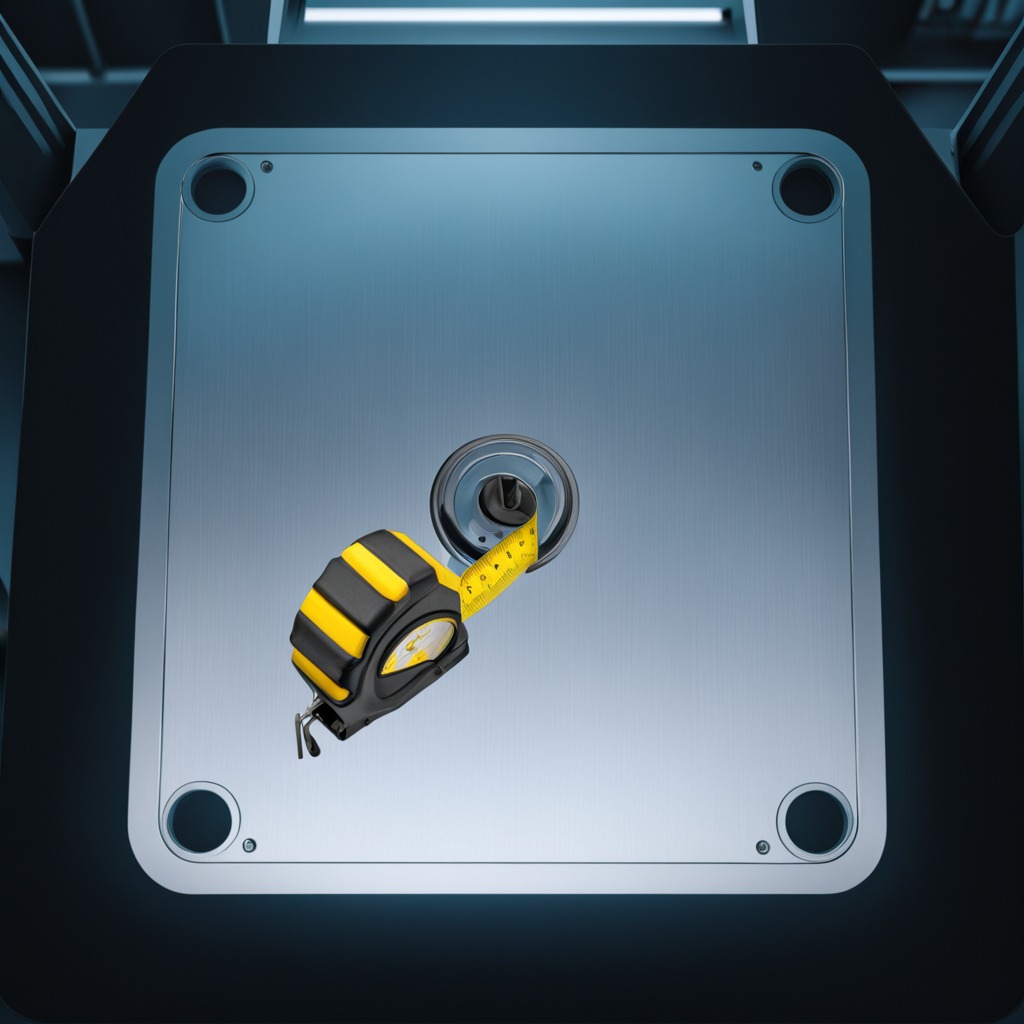
A measuring tape is lying on a metal table in a machine shop under fluorescent lights.